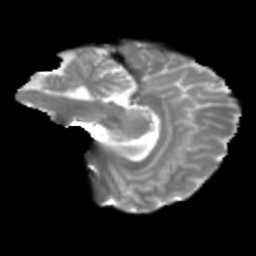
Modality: T2w
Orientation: sagittal
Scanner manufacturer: siemens
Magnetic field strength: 3 T
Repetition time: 4 s
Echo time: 0.0594 s